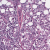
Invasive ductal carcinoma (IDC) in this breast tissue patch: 1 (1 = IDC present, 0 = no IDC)